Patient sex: M
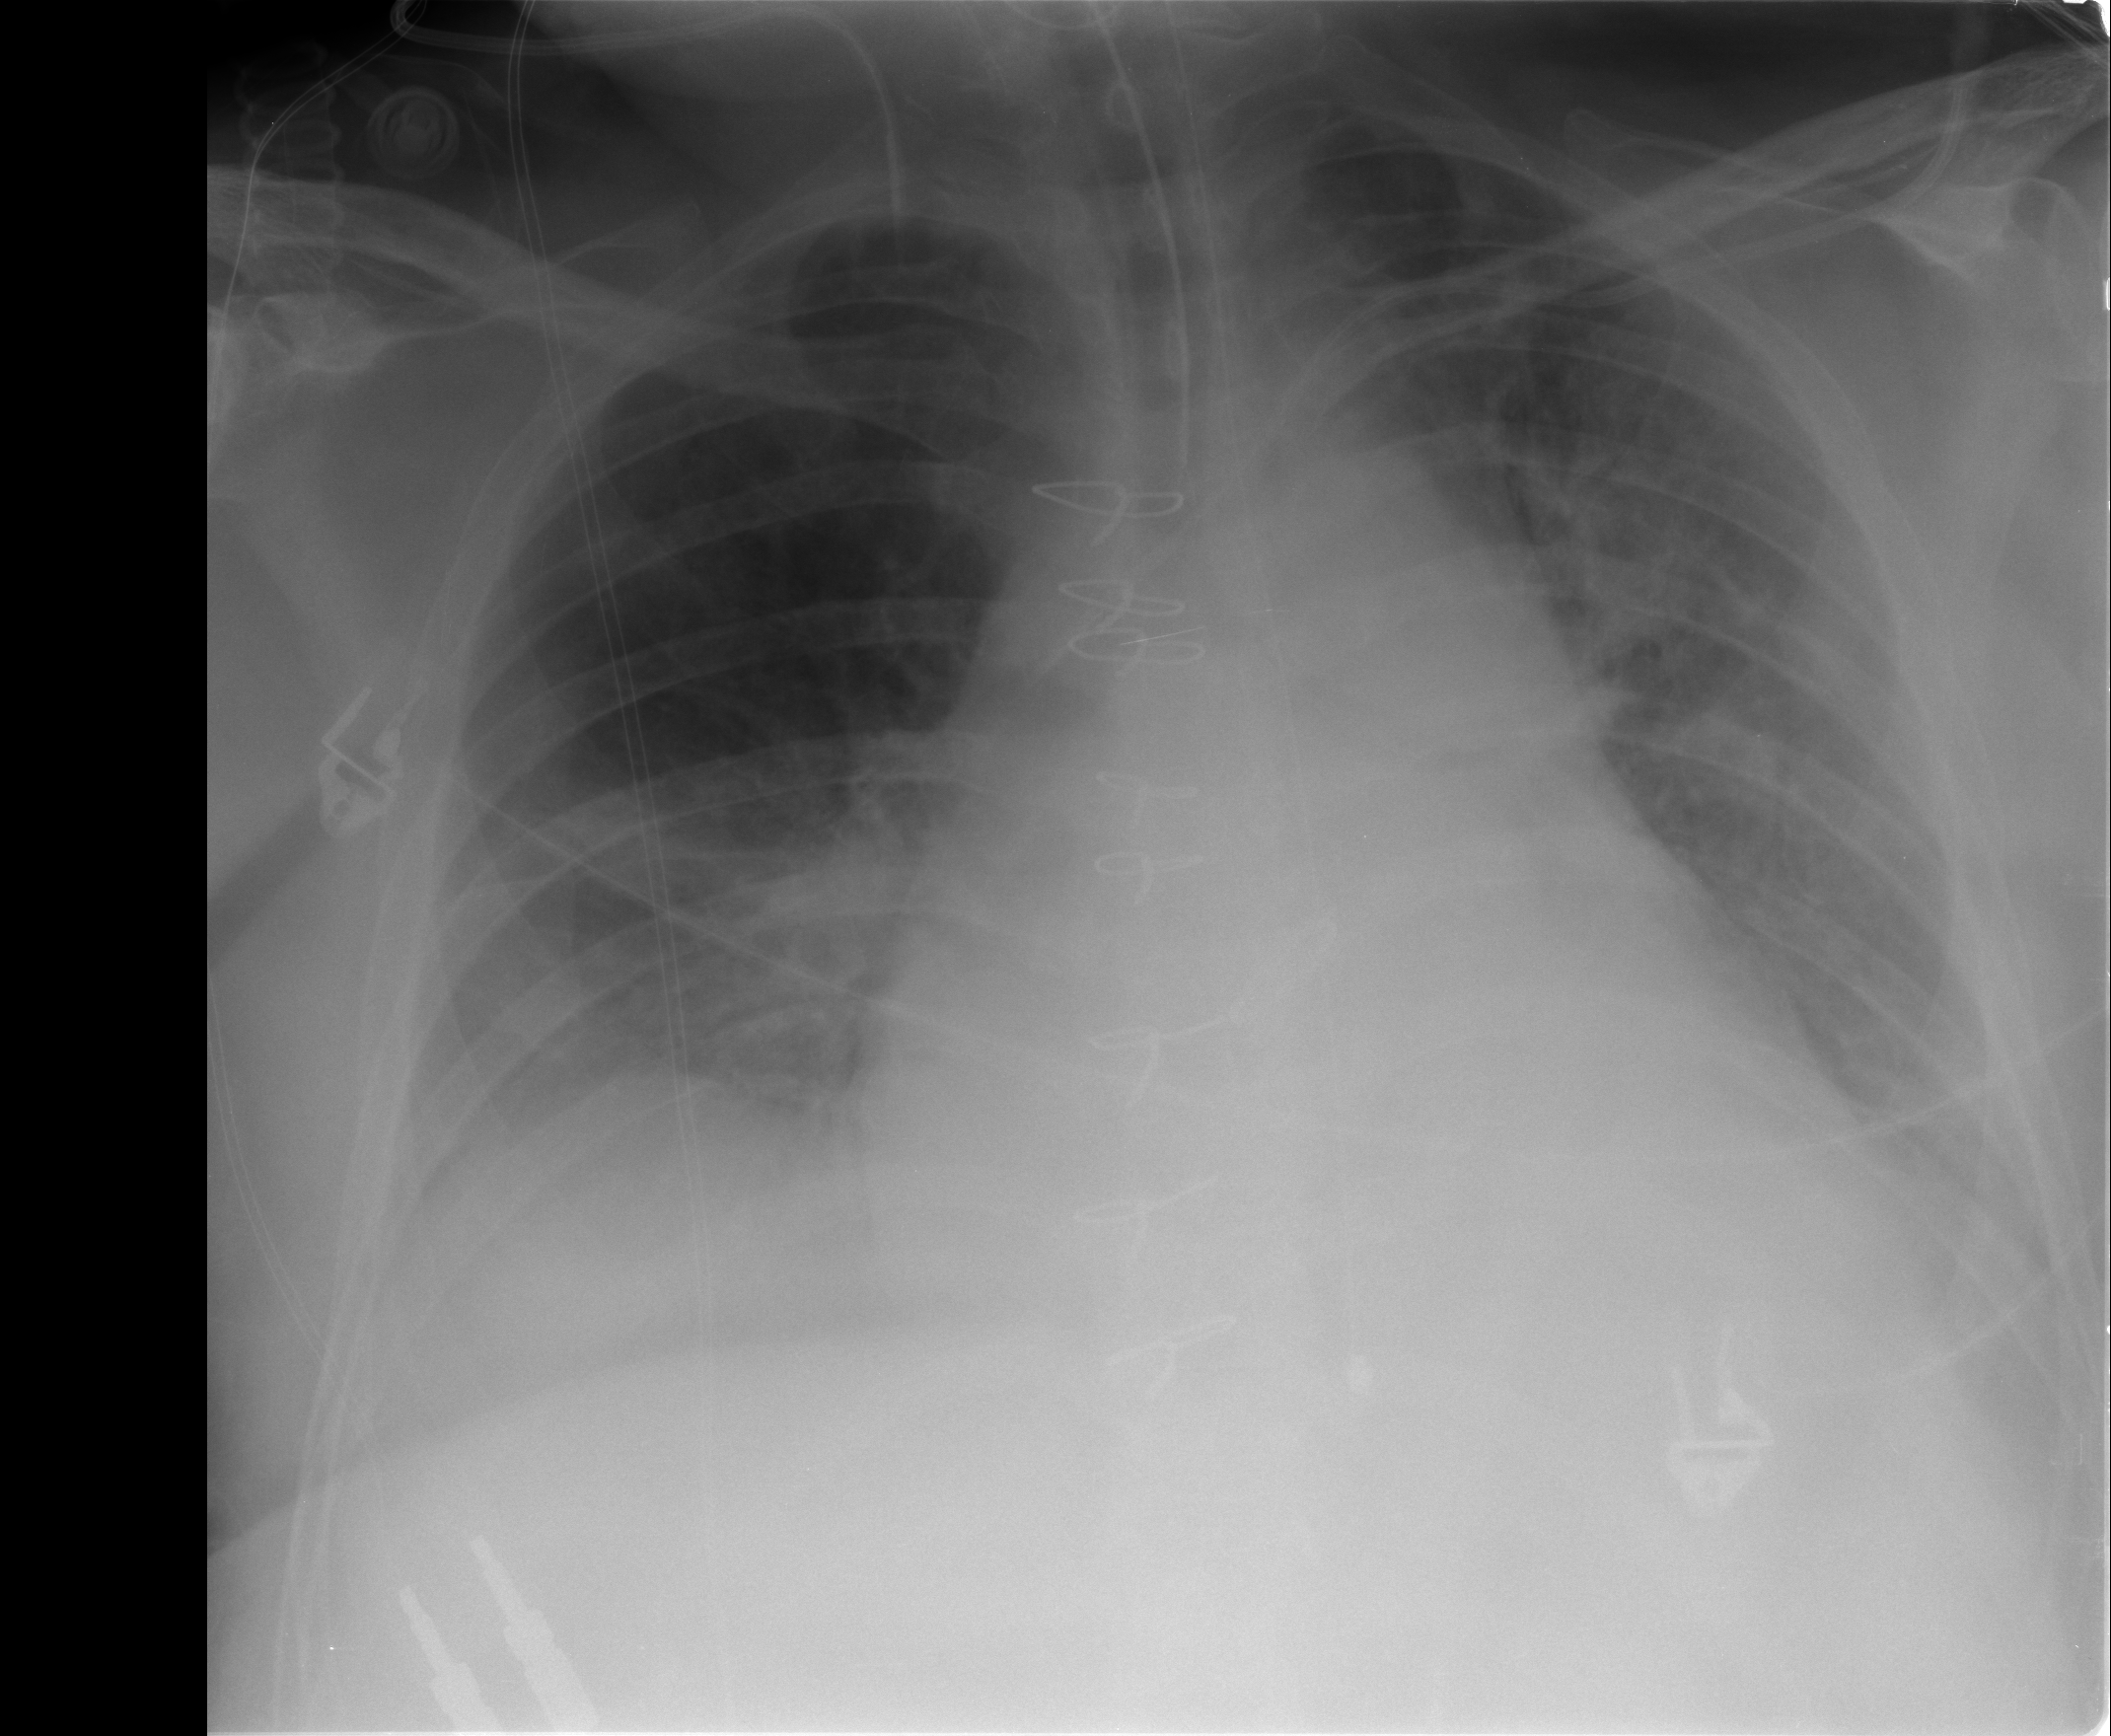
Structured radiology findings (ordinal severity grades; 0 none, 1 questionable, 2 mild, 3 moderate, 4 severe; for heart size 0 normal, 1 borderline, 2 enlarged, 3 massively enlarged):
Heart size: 2
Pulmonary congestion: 2
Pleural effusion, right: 2
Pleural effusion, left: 2
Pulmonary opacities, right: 0
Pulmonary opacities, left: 3
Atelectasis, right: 2
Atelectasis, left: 2